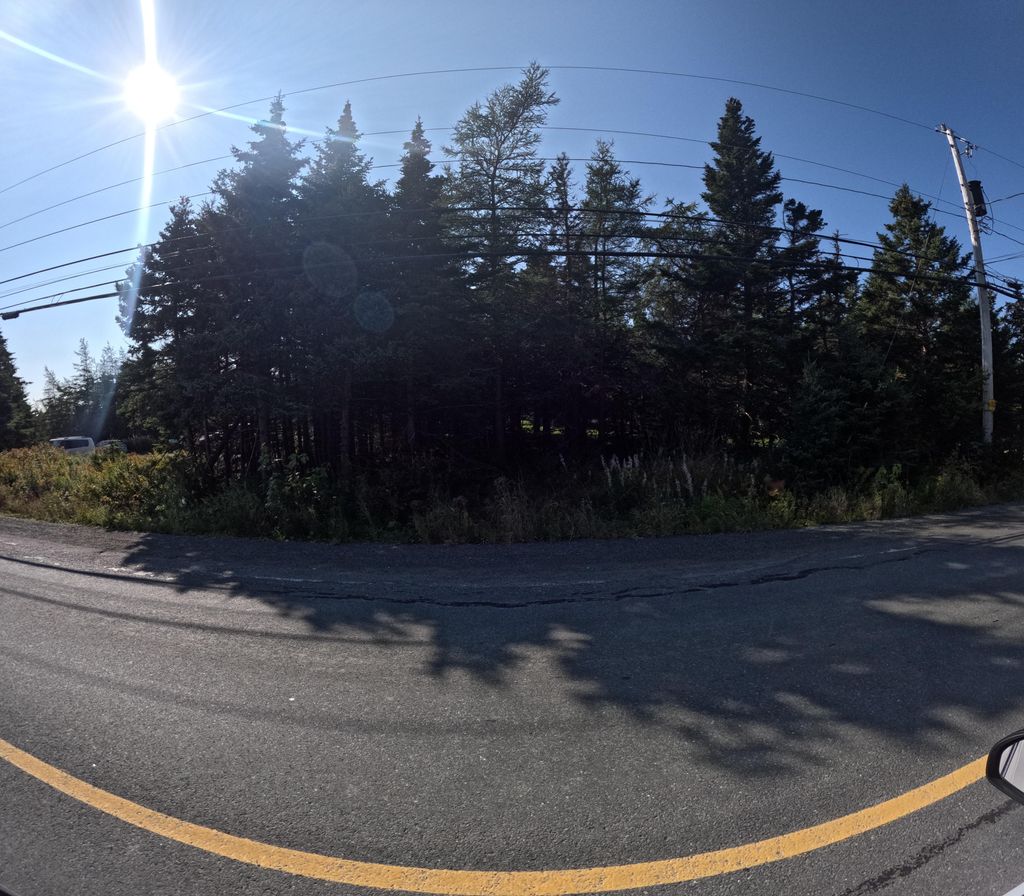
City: st_johns